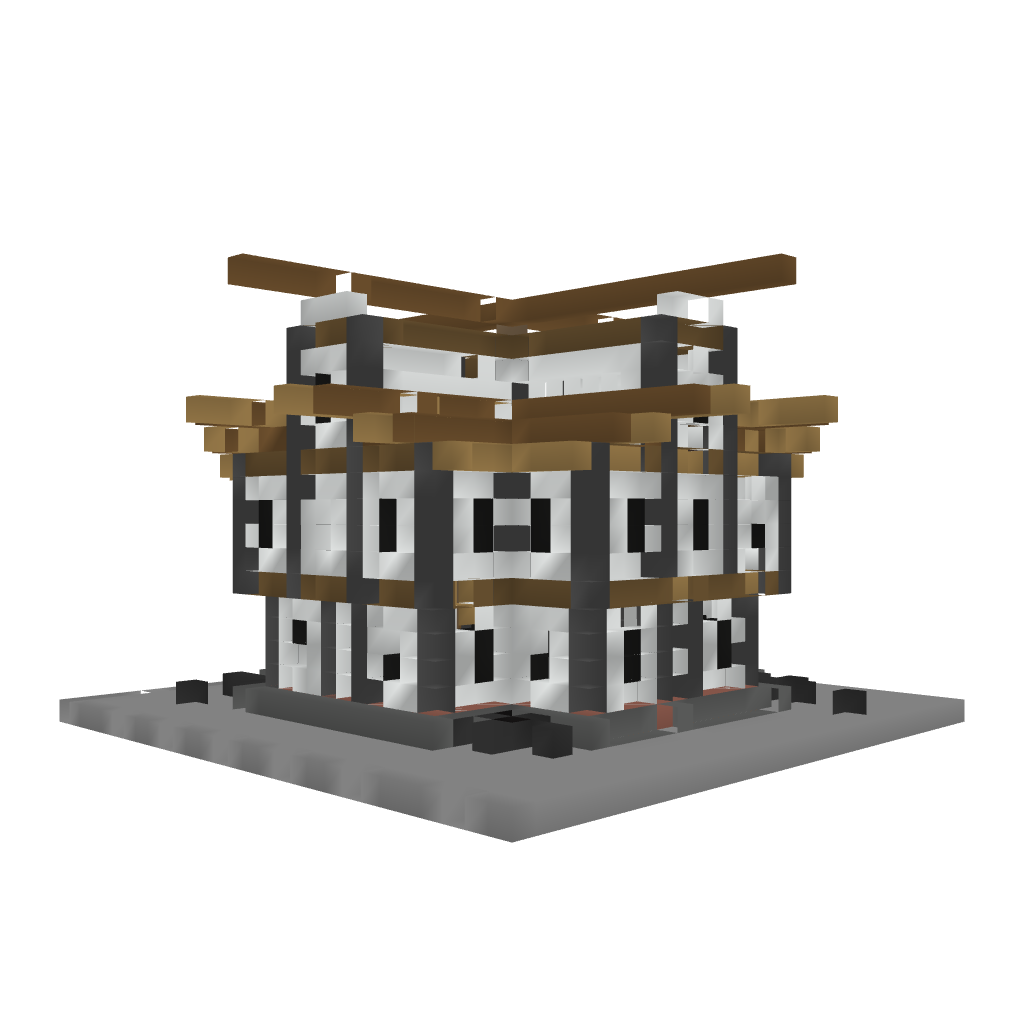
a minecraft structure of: Another Medieval House